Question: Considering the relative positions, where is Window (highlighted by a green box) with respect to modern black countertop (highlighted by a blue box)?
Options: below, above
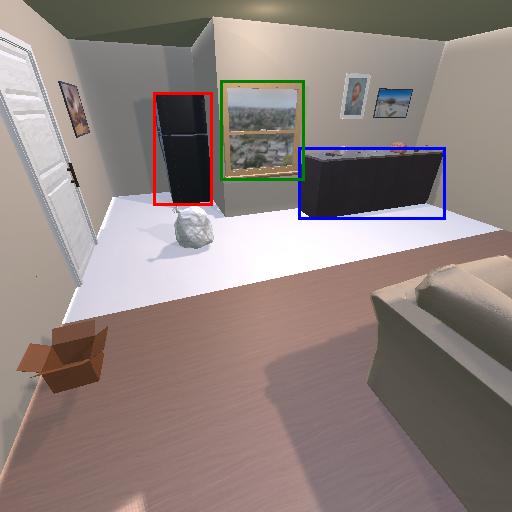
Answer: below